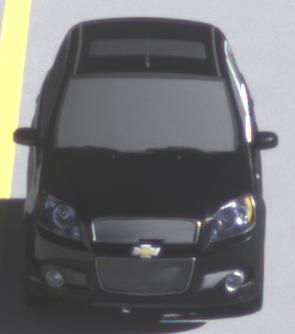
Make: Chevrolet
Model: Aveo 1.2
Detailed model: Aveo
Model produced from: 2008/06
Model produced until: 2011/01
Doors: 3
Color: black
Road condition: dry road
Daytime: morning or afternoon
Contrast: high contrast